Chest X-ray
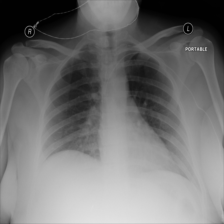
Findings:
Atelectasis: positive
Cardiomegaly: negative
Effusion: negative
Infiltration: positive
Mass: negative
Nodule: negative
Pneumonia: negative
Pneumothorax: negative
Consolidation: negative
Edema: negative
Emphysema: negative
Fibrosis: negative
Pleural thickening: negative
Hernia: negative